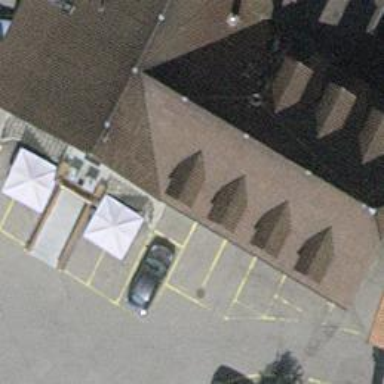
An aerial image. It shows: Restaurant.